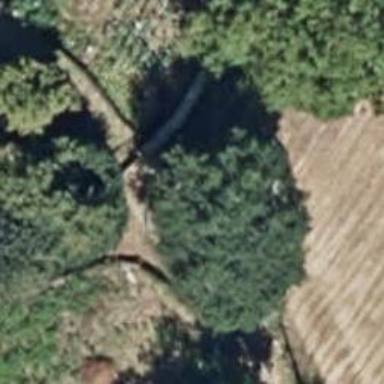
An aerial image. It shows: Stone wall.